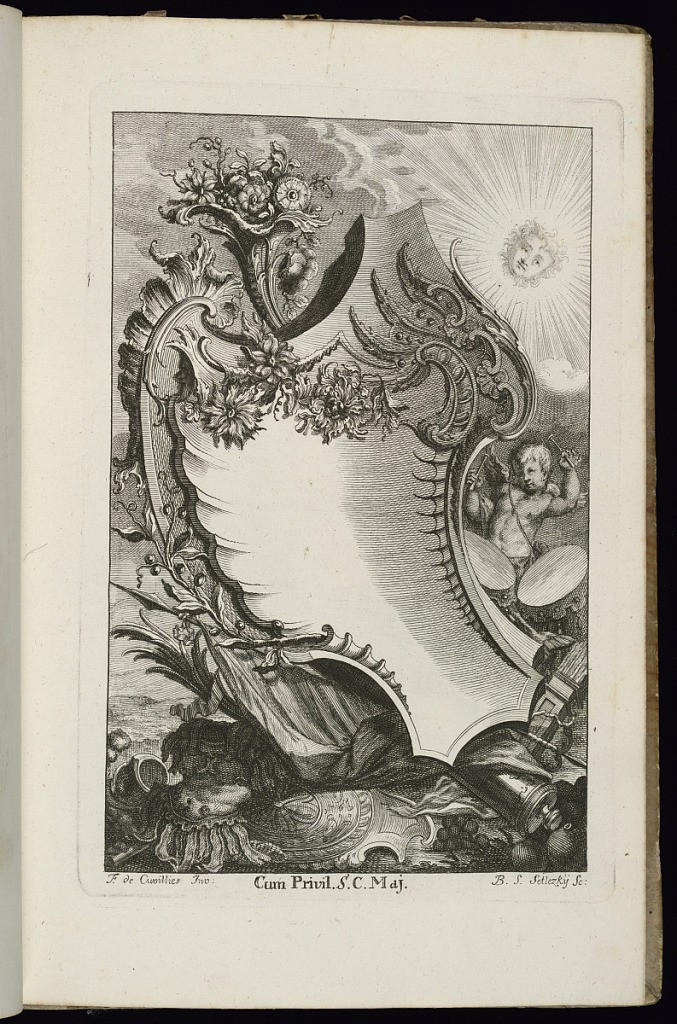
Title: Cartouche with Cornucopia and Sun
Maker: François de Cuvilliés the Elder, Belgian, 1695 - 1768
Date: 1738
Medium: Etching and engraving on paper
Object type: Bound print
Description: Asymmetrical blank rocaille cartouche topped with a cornucopia and the face of the sun. At right, a winged putto beats drums. In the foreground, shields and armor.